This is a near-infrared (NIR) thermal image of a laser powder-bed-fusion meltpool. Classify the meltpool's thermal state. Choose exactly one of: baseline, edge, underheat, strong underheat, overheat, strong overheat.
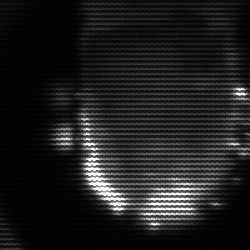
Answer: baseline